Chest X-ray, AP view. Patient: 58 years old, sex M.
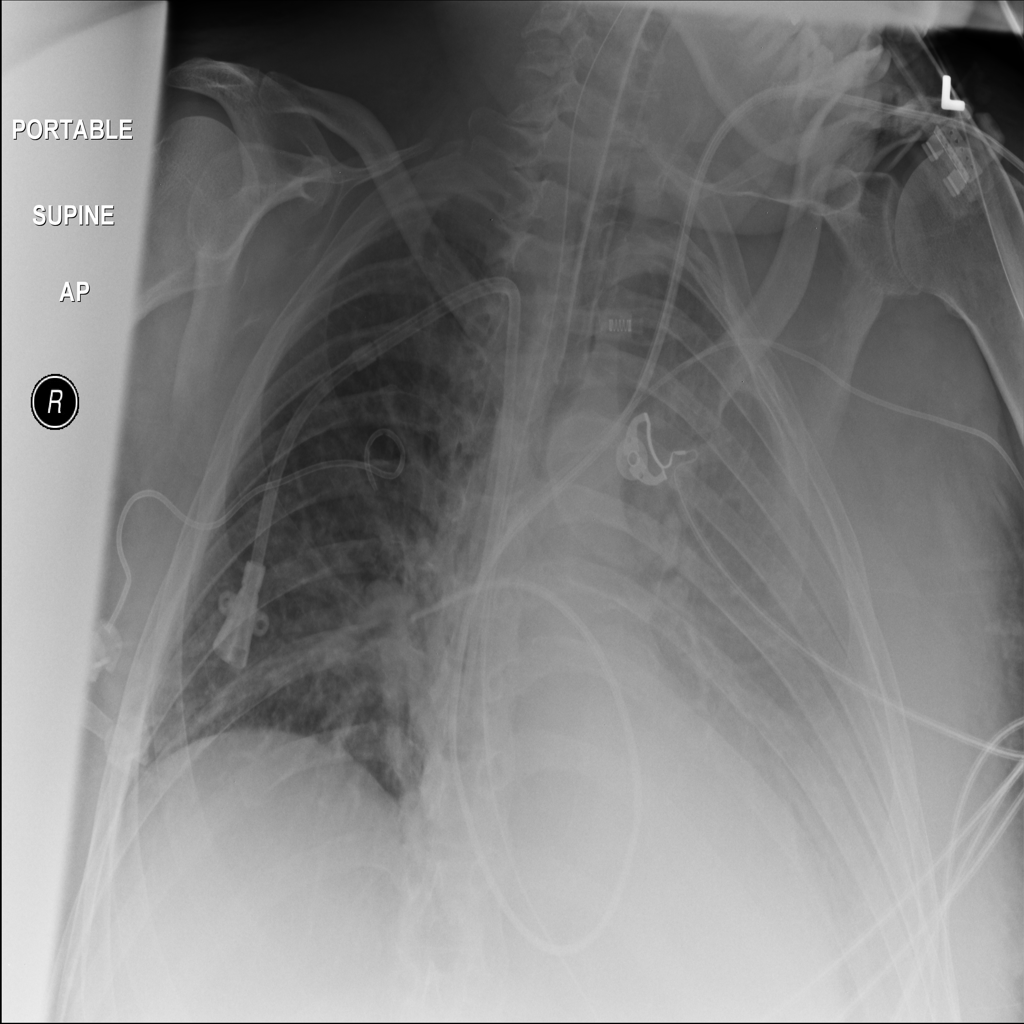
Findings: Infiltration